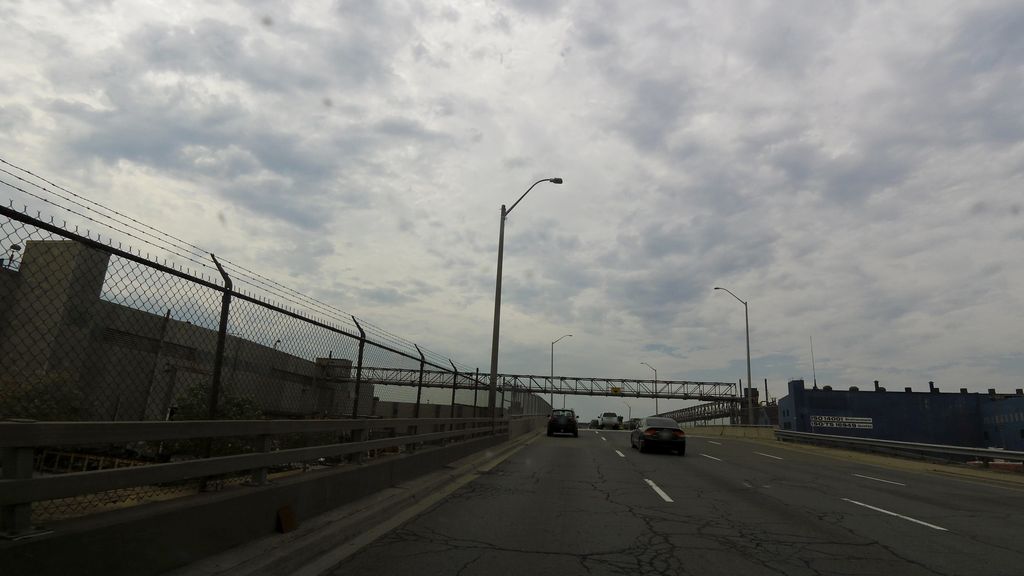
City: hamilton